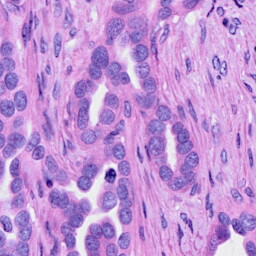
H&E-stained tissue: Ovarian